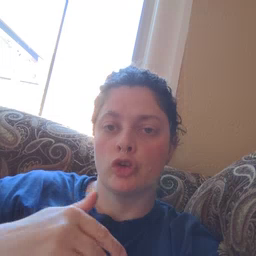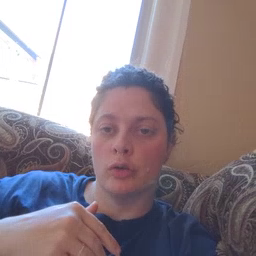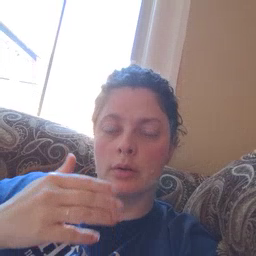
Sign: lamp